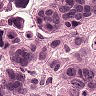
Metastatic tissue present: yes